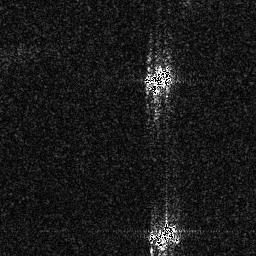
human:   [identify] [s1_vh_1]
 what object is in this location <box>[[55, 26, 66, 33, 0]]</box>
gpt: <ref>1 medium ship at the top</ref>